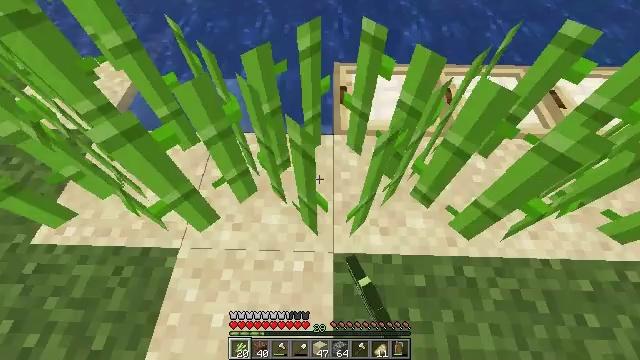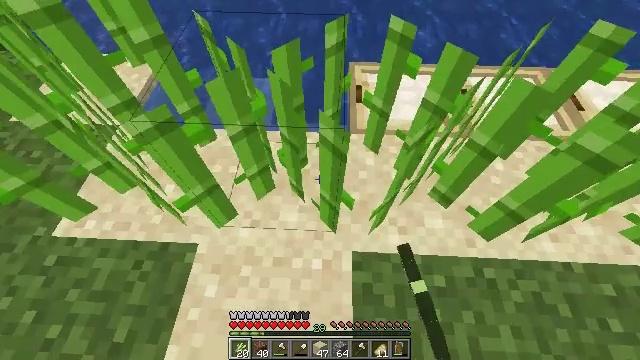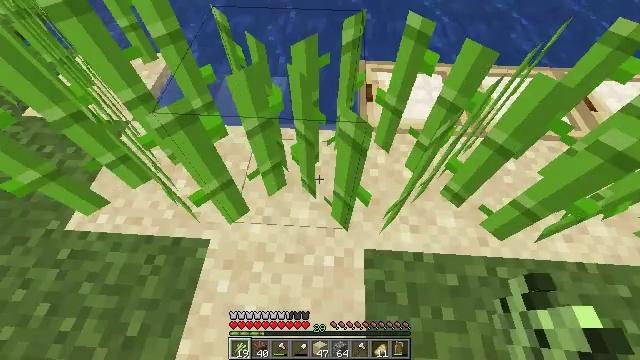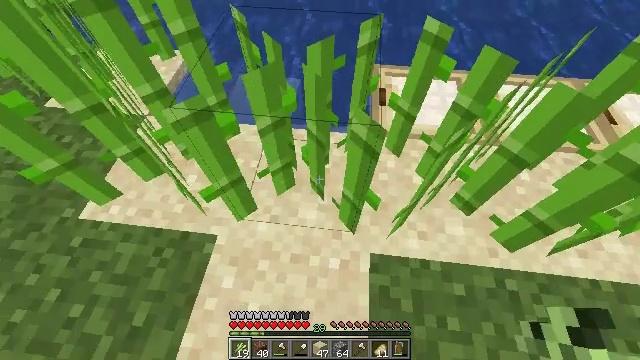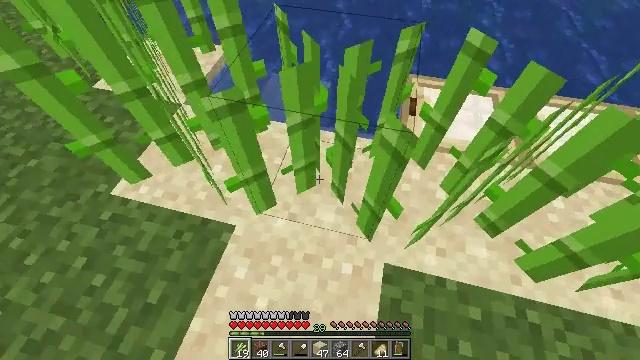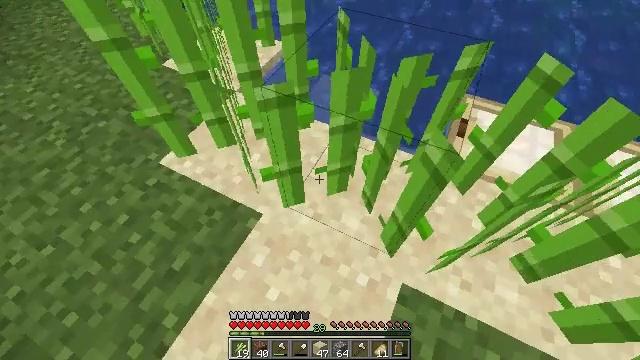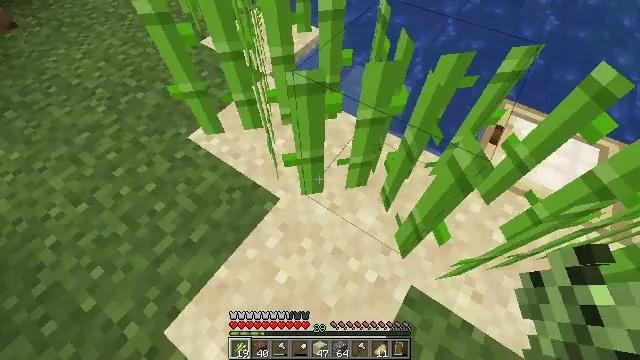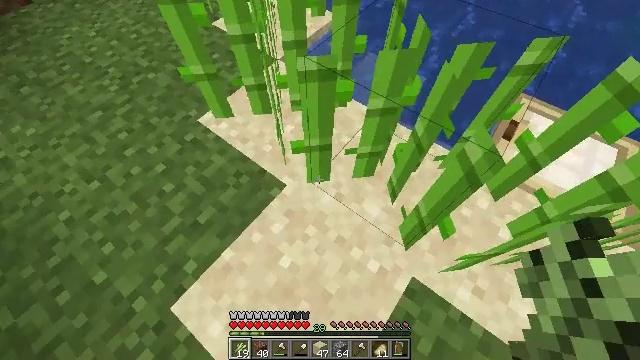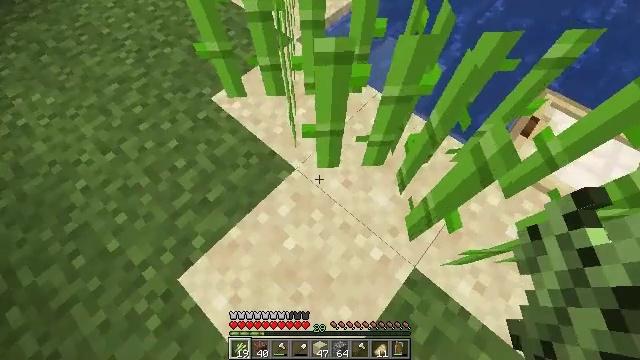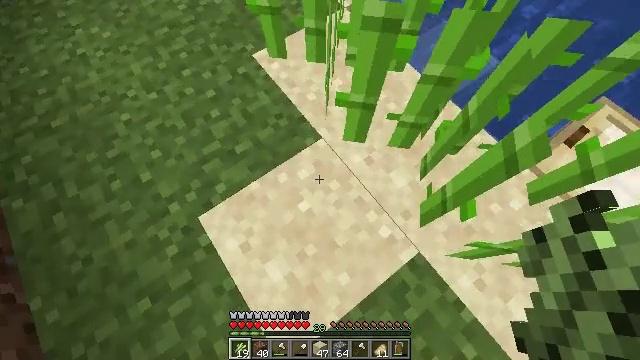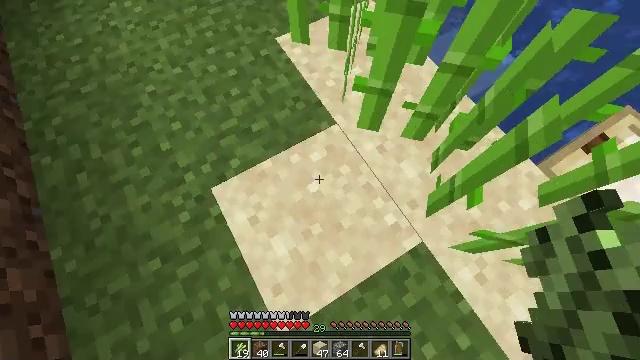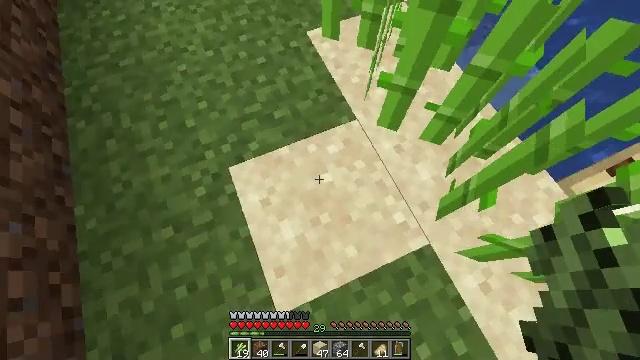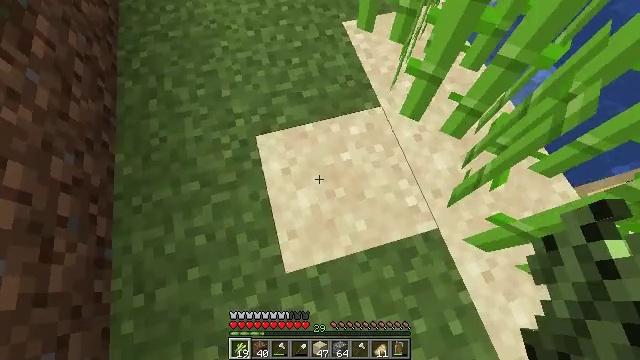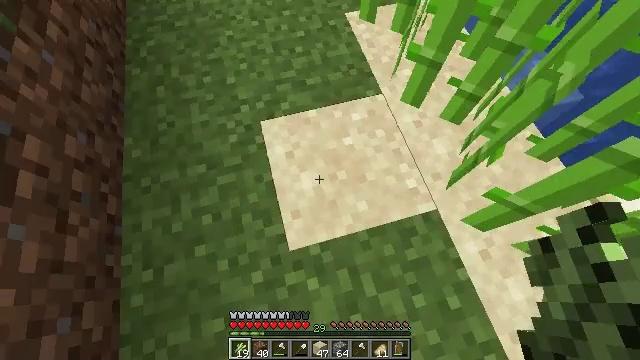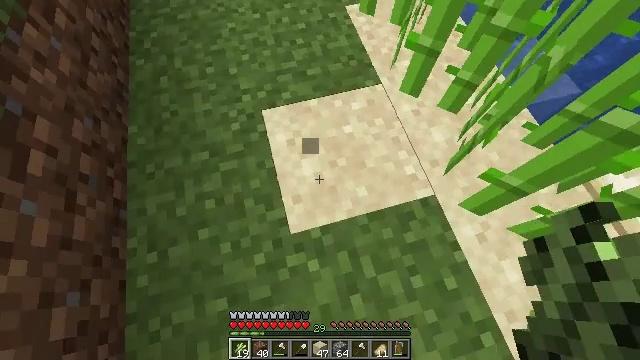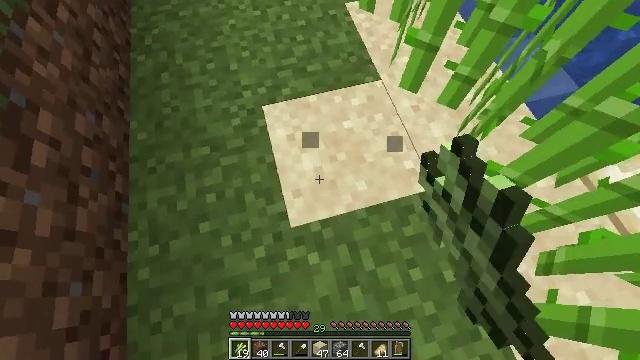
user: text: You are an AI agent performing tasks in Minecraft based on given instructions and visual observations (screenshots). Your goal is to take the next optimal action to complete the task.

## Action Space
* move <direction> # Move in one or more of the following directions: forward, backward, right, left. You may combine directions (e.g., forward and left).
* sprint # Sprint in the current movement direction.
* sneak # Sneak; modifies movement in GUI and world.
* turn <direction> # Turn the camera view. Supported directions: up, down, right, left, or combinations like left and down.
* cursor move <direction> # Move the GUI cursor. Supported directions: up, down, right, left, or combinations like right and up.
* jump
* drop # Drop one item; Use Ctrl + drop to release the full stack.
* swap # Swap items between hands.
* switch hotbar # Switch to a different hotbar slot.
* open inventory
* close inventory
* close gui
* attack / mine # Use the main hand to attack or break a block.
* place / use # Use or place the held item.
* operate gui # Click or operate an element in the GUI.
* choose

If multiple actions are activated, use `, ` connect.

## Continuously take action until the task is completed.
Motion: motion action
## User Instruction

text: Use the crafting table to make a sandstone slab.
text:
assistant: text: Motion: turn left, use / place
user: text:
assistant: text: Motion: no_op
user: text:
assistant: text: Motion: turn left
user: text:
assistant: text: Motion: turn left
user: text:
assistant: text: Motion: turn left
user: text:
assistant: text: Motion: turn left and down
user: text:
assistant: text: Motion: turn left and down
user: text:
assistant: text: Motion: turn left and down
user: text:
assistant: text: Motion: move back, turn left and down
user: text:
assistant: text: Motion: move back, turn left
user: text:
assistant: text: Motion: move back, turn left
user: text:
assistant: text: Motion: move back, turn left and up
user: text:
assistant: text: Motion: no_op
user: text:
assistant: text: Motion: attack / mine
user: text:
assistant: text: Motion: attack / mine
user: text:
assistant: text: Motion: attack / mine
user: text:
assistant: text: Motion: attack / mine
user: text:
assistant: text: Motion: no_op
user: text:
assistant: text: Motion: no_op
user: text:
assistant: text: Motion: turn right and up
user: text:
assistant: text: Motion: turn right and up
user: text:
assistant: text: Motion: move forward and move right, turn right and up
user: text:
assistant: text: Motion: move forward and move right, turn right and up
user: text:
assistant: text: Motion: move forward and move right, turn right and up
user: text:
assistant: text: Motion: move forward and move right
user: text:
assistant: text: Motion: move forward and move right
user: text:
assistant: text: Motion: move forward and move right, turn down
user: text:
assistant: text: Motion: move forward and move right, turn left and down
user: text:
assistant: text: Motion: move forward and move right, turn left
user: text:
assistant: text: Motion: move forward and move right, turn left and up